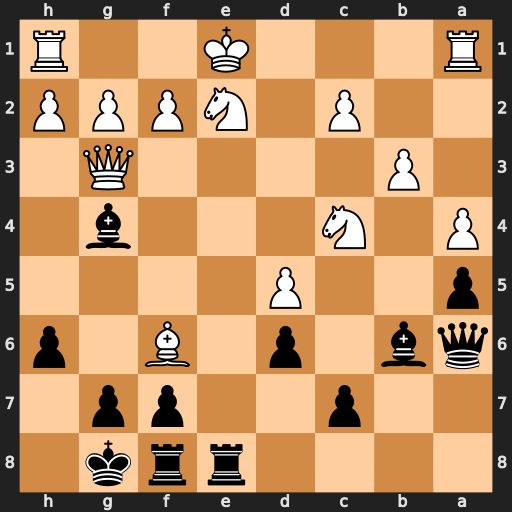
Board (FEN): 4rrk1/2p2pp1/qb1p1B1p/p2P4/P1N3b1/1P4Q1/2P1NPPP/R3K2R
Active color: b
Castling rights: KQ
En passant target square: -
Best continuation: Rxe2+